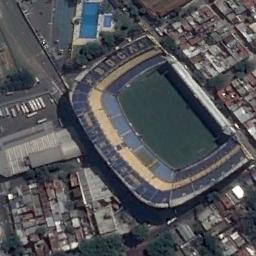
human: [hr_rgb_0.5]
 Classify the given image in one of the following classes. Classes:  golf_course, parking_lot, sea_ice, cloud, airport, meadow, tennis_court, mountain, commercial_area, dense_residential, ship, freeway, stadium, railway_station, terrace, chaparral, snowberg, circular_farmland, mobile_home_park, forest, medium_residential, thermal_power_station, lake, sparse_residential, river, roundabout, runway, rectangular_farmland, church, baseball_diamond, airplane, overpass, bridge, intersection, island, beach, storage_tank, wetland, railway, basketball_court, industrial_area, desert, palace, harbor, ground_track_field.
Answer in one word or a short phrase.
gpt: stadium